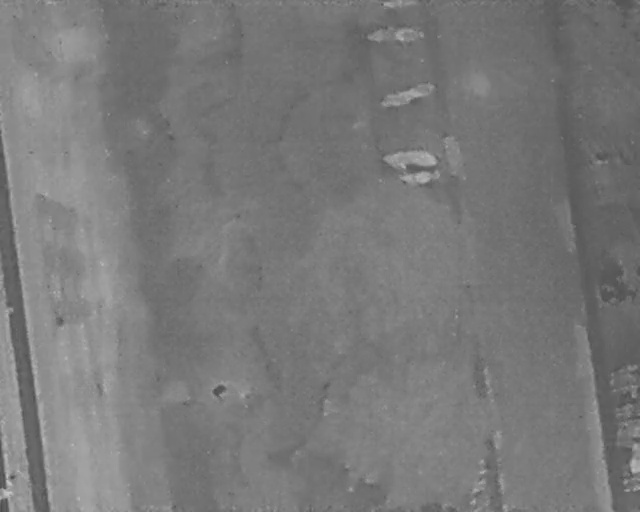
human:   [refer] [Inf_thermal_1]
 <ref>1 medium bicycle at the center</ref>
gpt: <box>[[63, 30, 66, 39, 175]]</box>

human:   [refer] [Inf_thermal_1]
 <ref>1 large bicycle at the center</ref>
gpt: <box>[[62, 25, 65, 37, 2]]</box>

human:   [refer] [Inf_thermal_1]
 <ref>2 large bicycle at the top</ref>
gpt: <box>[[60, 0, 63, 12, 2], [59, 16, 68, 19, 78]]</box>